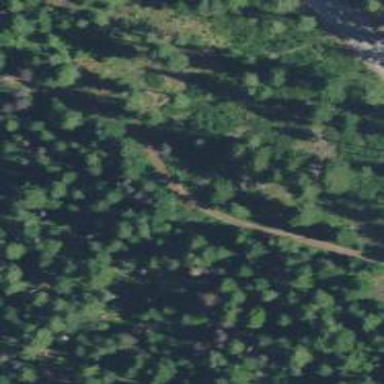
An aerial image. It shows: Intermediate Nordic-style path.